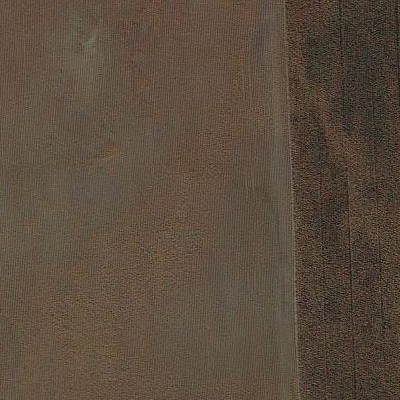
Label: bField